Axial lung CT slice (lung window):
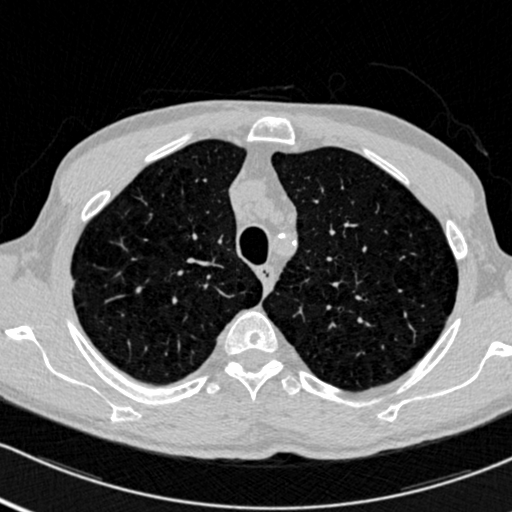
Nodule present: no